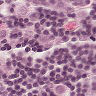
Metastatic tissue present: yes